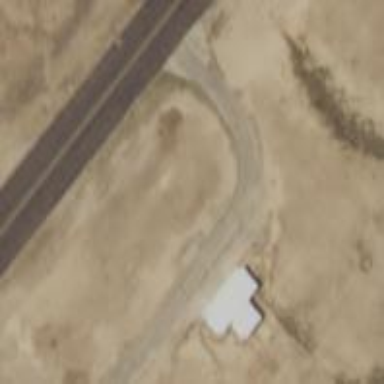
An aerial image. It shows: View of taxiway at the airport.